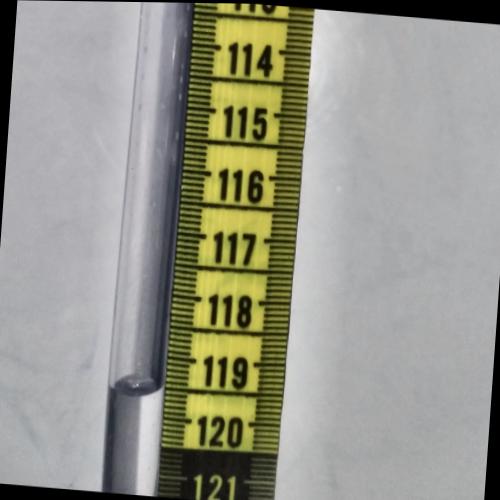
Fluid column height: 119.5 cm